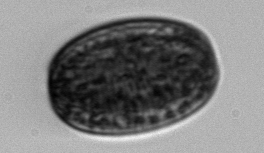
Label: Coscinodiscus